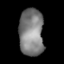
Tissue: lung
Cell type: Endothelial cells
Senescence score: 0.5589
Nuclear area (px): 1128
Mean DAPI intensity: 127.998